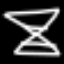
Label: hourglass